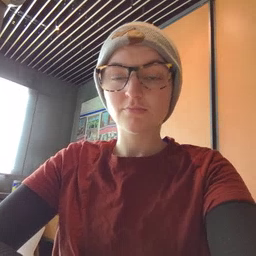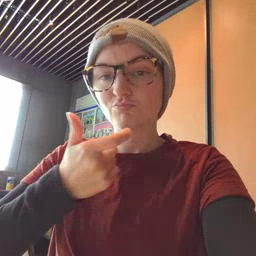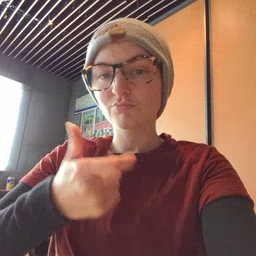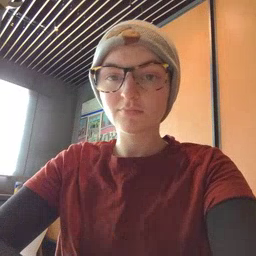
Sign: TV